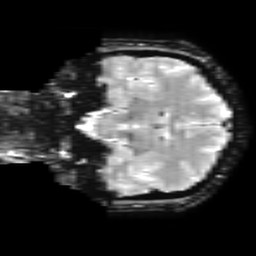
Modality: T2starw
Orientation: coronal
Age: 29
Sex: male
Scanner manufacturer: ge
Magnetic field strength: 3 T
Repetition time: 0.65 s
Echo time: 0.02 s